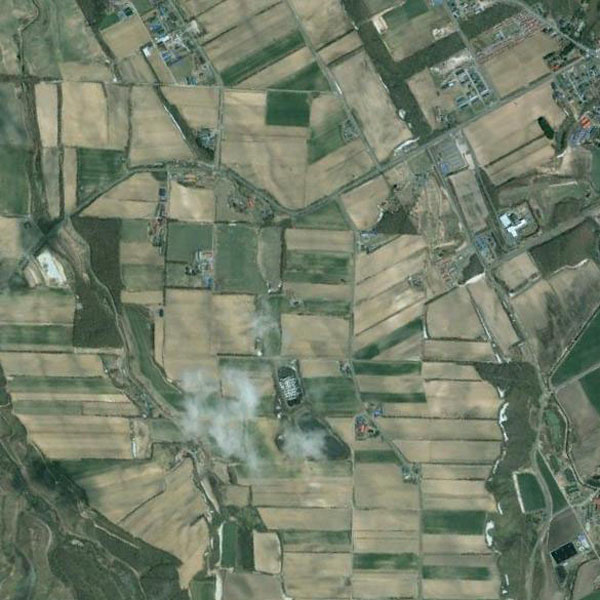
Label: Farmland